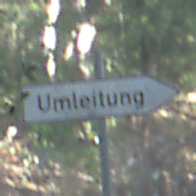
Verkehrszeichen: UmleitungswegweiserRechtsweisend
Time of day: MorningAfternoon
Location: Outdoor (Nature)
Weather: Clear
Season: NotSpecified
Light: Natural